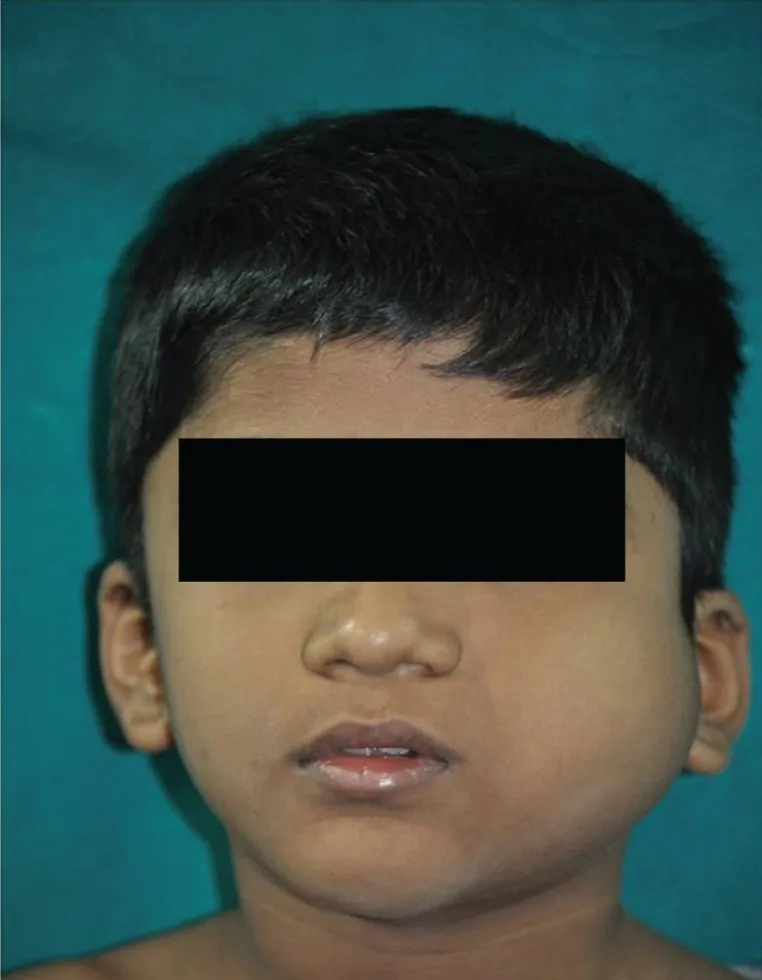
Swelling on left side of face extending from zygomatic arch to lower border of mandible superoinferiorly. Swelling was covering the whole ramus of the mandible anteroposteriorly.
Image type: medical_photograph (oral_photograph)